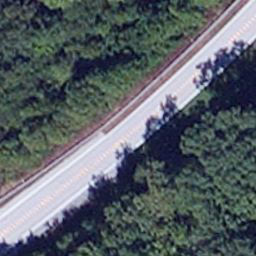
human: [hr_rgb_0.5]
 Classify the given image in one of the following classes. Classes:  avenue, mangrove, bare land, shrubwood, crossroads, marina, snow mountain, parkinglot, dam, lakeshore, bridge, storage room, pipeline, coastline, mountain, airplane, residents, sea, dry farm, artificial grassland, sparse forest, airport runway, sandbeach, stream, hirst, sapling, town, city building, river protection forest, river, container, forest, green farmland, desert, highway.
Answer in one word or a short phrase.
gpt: avenue